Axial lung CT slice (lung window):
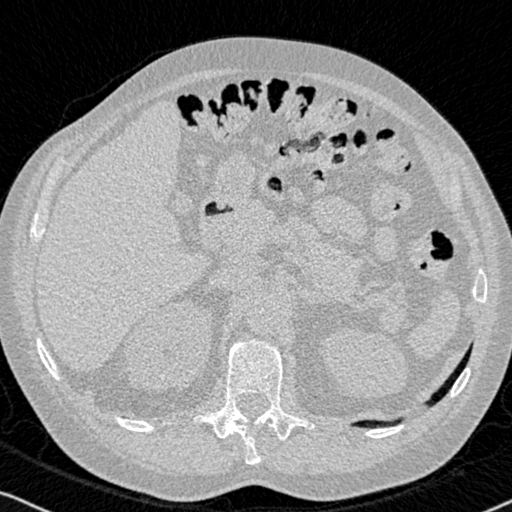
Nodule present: no